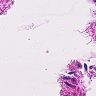
Metastatic tissue present: no